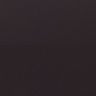
Metastatic tissue present: no